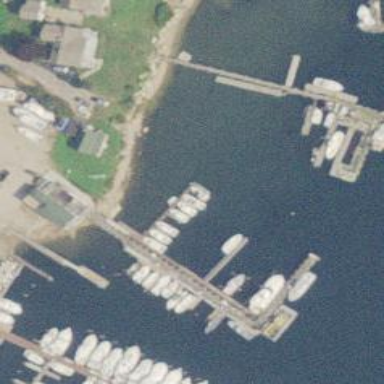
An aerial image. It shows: Man-made pier.